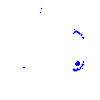
Particle: pion